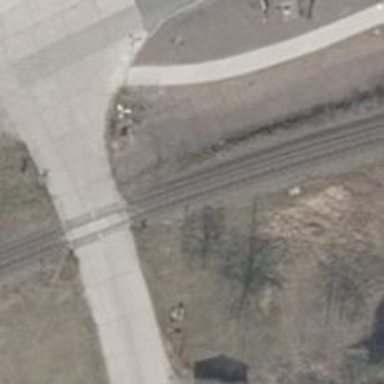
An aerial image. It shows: Railway signal.